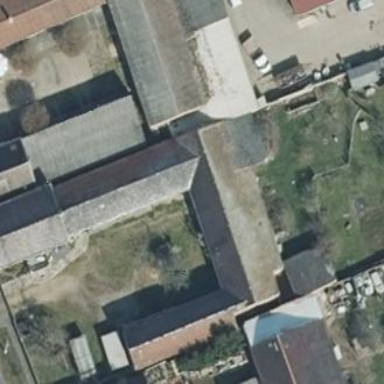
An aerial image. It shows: Cowshed building.